Question: The closest post I could find on SO is: <URL>
But it didn't help me. :(
Here's my error screenshot:

And I've made sure that my pom.xml is scoped to and my actual code is also put under test folder.
Here's my pom.xml:
'''
<?xml version="1.0" encoding="UTF-8"?>
<project xmlns="http://maven.apache.org/POM/4.0.0"
xmlns:xsi="http://www.w3.org/2001/XMLSchema-instance"
xsi:schemaLocation="http://maven.apache.org/POM/4.0.0 http://maven.apache.org/xsd/maven-4.0.0.xsd">
<modelVersion>4.0.0</modelVersion>
<groupId>com.fishercoder</groupId>
<artifactId>leetcode-algorithms</artifactId>
<version>1.0-SNAPSHOT</version>
<build>
<plugins>
<plugin>
<groupId>org.apache.maven.plugins</groupId>
<artifactId>maven-compiler-plugin</artifactId>
<configuration>
<source>1.7</source>
<target>1.7</target>
</configuration>
</plugin>
</plugins>
</build>
<dependencies>
<dependency>
<groupId>junit</groupId>
<artifactId>junit</artifactId>
<version>4.12</version>
<scope>test</scope>
</dependency>
</dependencies>
</project>
'''
Also
'''
mvn clean compile
'''
runs success.
Here's the result of
'''
mvn test
'''
Here:
'''
-------------------------------------------------------
T E S T S
-------------------------------------------------------
Running com.stevesun.AddBinaryTest
Tests run: 4, Failures: 0, Errors: 0, Skipped: 0, Time elapsed: 0.042 sec
Running com.stevesun.MissingRangesTest
Tests run: 6, Failures: 0, Errors: 0, Skipped: 0, Time elapsed: 0 sec
Results :
Tests run: 10, Failures: 0, Errors: 0, Skipped: 0
[INFO] ------------------------------------------------------------------------
[INFO] BUILD SUCCESS
[INFO] ------------------------------------------------------------------------
[INFO] Total time: 2.913 s
[INFO] Finished at: 2017-01-08T09:13:22-08:00
[INFO] Final Memory: 16M/308M
[INFO] ------------------------------------------------------------------------
'''
I'm guessing it's something funky with my IntelliJ setup?
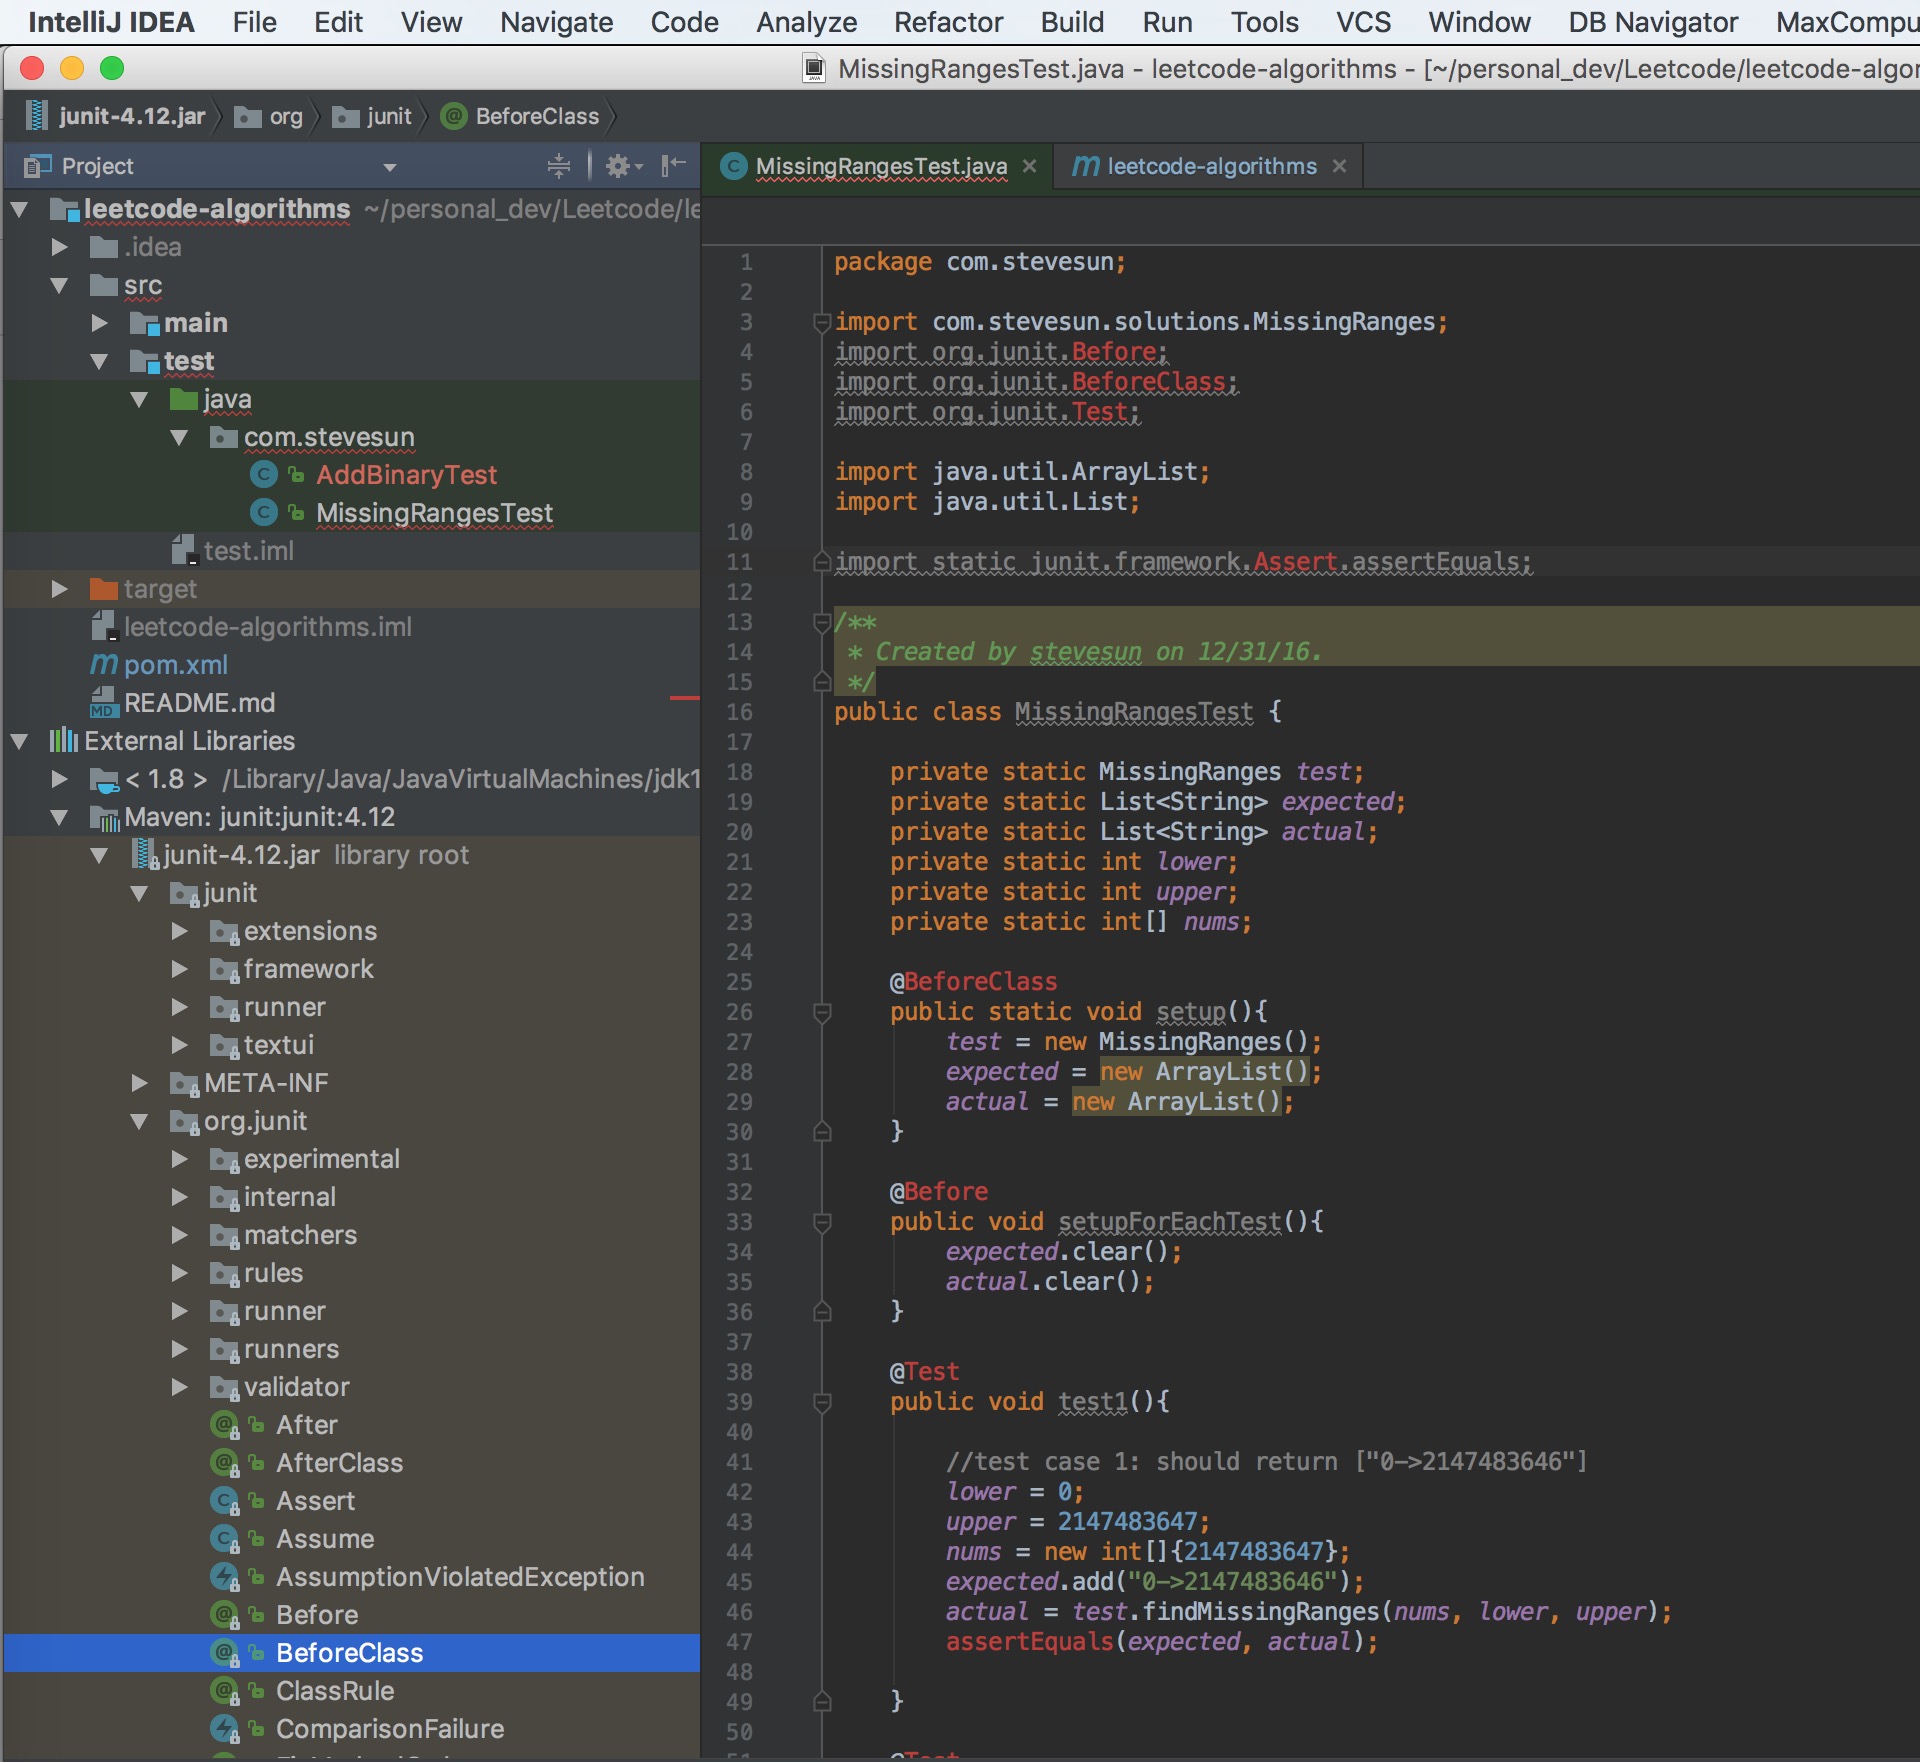
Answer: EDIT - Solved via Comments:
In your screenshot, there is a 'test.iml' located in your test folder. Is there perhaps an exclusion or something? Can you try deleting that file?
---
You can try to Invalidate Caches in IntelliJ (via 'File | Invalidate Cache').
You can also try and rebuild your project from within the IDE (via 'Build | Rebuild Project').
You could also try to (Reimport All Maven Projects) via Maven (there should be a Maven Tab somewhere on the right side or via typing into 'Ctrl + Shift + A').